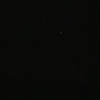
Label: space